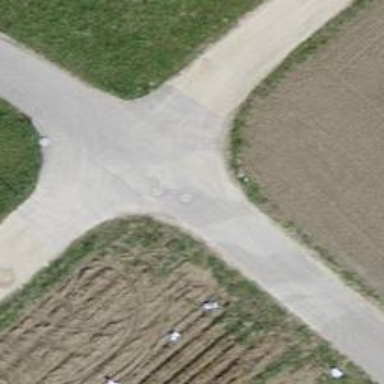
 categorized as grade3. Only agricultural vehicles are permitted on this road."